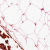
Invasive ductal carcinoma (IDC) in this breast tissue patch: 0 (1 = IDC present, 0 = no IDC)